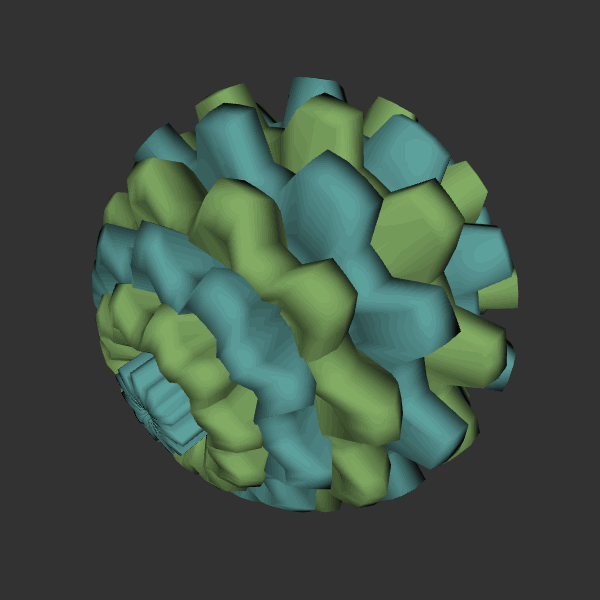
Background: dark